Question: When I run this code on my Nexus 5 it crashes on startup and I do not know why.
Here is a screenshot of the preview window:

My code:
'''
MainActivity.java:
package com.example.coolfreewallpapers;
import java.io.IOException;
import java.io.InputStream;
import android.app.Activity;
import android.graphics.Bitmap;
import android.graphics.BitmapFactory;
import android.os.Bundle;
android.view.View;
import android.view.View.OnClickListener;
import android.view.Window;
import android.view.WindowManager;
import android.widget.Button;
import android.widget.ImageView;
public class MainActivity extends Activity implements OnClickListener {
ImageView display;
int toPhone;
@Override
protected void onCreate(Bundle savedInstanceState) {
// TODO Auto-generated method stub
super.onCreate(savedInstanceState);
// check if next two lines are necessary
requestWindowFeature(Window.FEATURE_NO_TITLE); // gets rid of app title
getWindow().setFlags(WindowManager.LayoutParams.FLAG_FULLSCREEN, WindowManager.LayoutParams.FLAG_FULLSCREEN);
if (android.os.Build.VERSION.SDK_INT>=11) {
getWindow().setFlags(
WindowManager.LayoutParams.FLAG_HARDWARE_ACCELERATED,
WindowManager.LayoutParams.FLAG_HARDWARE_ACCELERATED);
}
setContentView(R.layout.wallpaper);
toPhone = R.drawable.one;
display = (ImageView) findViewById(R.id.IVdisplay);
ImageView one = (ImageView) findViewById(R.id.IVimage1);
ImageView two = (ImageView) findViewById(R.id.IVimage2);
ImageView three = (ImageView) findViewById(R.id.IVimage3);
ImageView four = (ImageView) findViewById(R.id.IVimage4);
ImageView five = (ImageView) findViewById(R.id.IVimage5);
ImageView six = (ImageView) findViewById(R.id.IVimage6);
ImageView seven = (ImageView) findViewById(R.id.IVimage7);
ImageView eight = (ImageView) findViewById(R.id.IVimage8);
ImageView nine = (ImageView) findViewById(R.id.IVimage9);
ImageView ten = (ImageView) findViewById(R.id.IVimage10);
ImageView eleven = (ImageView) findViewById(R.id.IVimage11);
ImageView twelve = (ImageView) findViewById(R.id.IVimage12);
ImageView thirteen = (ImageView) findViewById(R.id.IVimage13);
ImageView fourteen = (ImageView) findViewById(R.id.IVimage14);
ImageView fifteen = (ImageView) findViewById(R.id.IVimage15);
ImageView sixteen = (ImageView) findViewById(R.id.IVimage16);
ImageView seventeen = (ImageView) findViewById(R.id.IVimage17);
ImageView eighteen = (ImageView) findViewById(R.id.IVimage18);
ImageView nineteen = (ImageView) findViewById(R.id.IVimage19);
ImageView twenty = (ImageView) findViewById(R.id.IVimage20);
ImageView twentyone = (ImageView) findViewById(R.id.IVimage21);
ImageView twentytwo = (ImageView) findViewById(R.id.IVimage22);
ImageView twentythree = (ImageView) findViewById(R.id.IVimage23);
ImageView twentyfour = (ImageView) findViewById(R.id.IVimage24);
ImageView twentyfive = (ImageView) findViewById(R.id.IVimage25);
ImageView twentysix = (ImageView) findViewById(R.id.IVimage26);
ImageView twentyseven = (ImageView) findViewById(R.id.IVimage27);
ImageView twentyeight = (ImageView) findViewById(R.id.IVimage28);
ImageView twentynine = (ImageView) findViewById(R.id.IVimage29);
ImageView thirty = (ImageView) findViewById(R.id.IVimage30);
Button setWall = (Button) findViewById(R.id.BsetWallpaper);
one.setOnClickListener(this);
two.setOnClickListener(this);
three.setOnClickListener(this);
four.setOnClickListener(this);
five.setOnClickListener(this);
six.setOnClickListener(this);
seven.setOnClickListener(this);
eight.setOnClickListener(this);
nine.setOnClickListener(this);
ten.setOnClickListener(this);
eleven.setOnClickListener(this);
twelve.setOnClickListener(this);
thirteen.setOnClickListener(this);
fourteen.setOnClickListener(this);
fifteen.setOnClickListener(this);
sixteen.setOnClickListener(this);
seventeen.setOnClickListener(this);
eighteen.setOnClickListener(this);
nineteen.setOnClickListener(this);
twenty.setOnClickListener(this);
twentyone.setOnClickListener(this);
twentytwo.setOnClickListener(this);
twentythree.setOnClickListener(this);
twentyfour.setOnClickListener(this);
twentyfive.setOnClickListener(this);
twentysix.setOnClickListener(this);
twentyseven.setOnClickListener(this);
twentyeight.setOnClickListener(this);
twentynine.setOnClickListener(this);
thirty.setOnClickListener(this);
setWall.setOnClickListener(this);
}
@Override
public void onClick(View v) {
// TODO Auto-generated method stub
switch (v.getId()){
case R.id.IVimage1:
display.setImageResource(R.drawable.one);
toPhone = R.drawable.one;
break;
case R.id.IVimage2:
display.setImageResource(R.drawable.two);
toPhone = R.drawable.two;
break;
case R.id.IVimage3:
display.setImageResource(R.drawable.three);
toPhone = R.drawable.three;
break;
case R.id.IVimage4:
display.setImageResource(R.drawable.four);
toPhone = R.drawable.four;
break;
case R.id.IVimage5:
display.setImageResource(R.drawable.five);
toPhone = R.drawable.five;
break;
case R.id.IVimage6:
display.setImageResource(R.drawable.six);
toPhone = R.drawable.six;
break;
case R.id.IVimage7:
display.setImageResource(R.drawable.seven);
toPhone = R.drawable.seven;
break;
case R.id.IVimage8:
display.setImageResource(R.drawable.eight);
toPhone = R.drawable.eight;
break;
case R.id.IVimage9:
display.setImageResource(R.drawable.nine);
toPhone = R.drawable.nine;
break;
case R.id.IVimage10:
display.setImageResource(R.drawable.ten);
toPhone = R.drawable.ten;
break;
case R.id.IVimage11:
display.setImageResource(R.drawable.eleven);
toPhone = R.drawable.eleven;
break;
case R.id.IVimage12:
display.setImageResource(R.drawable.twelve);
toPhone = R.drawable.twelve;
break;
case R.id.IVimage13:
display.setImageResource(R.drawable.thirteen);
toPhone = R.drawable.thirteen;
break;
case R.id.IVimage14:
display.setImageResource(R.drawable.fourteen);
toPhone = R.drawable.fourteen;
break;
case R.id.IVimage15:
display.setImageResource(R.drawable.fifteen);
toPhone = R.drawable.fifteen;
break;
case R.id.IVimage16:
display.setImageResource(R.drawable.sixteen);
toPhone = R.drawable.sixteen;
break;
case R.id.IVimage17:
display.setImageResource(R.drawable.seventeen);
toPhone = R.drawable.seventeen;
break;
case R.id.IVimage18:
display.setImageResource(R.drawable.eighteen);
toPhone = R.drawable.eighteen;
break;
case R.id.IVimage19:
display.setImageResource(R.drawable.nineteen);
toPhone = R.drawable.nineteen;
break;
case R.id.IVimage20:
display.setImageResource(R.drawable.twenty);
toPhone = R.drawable.twenty;
break;
case R.id.IVimage21:
display.setImageResource(R.drawable.twentyone);
toPhone = R.drawable.twentyone;
break;
case R.id.IVimage22:
display.setImageResource(R.drawable.twentytwo);
toPhone = R.drawable.twentytwo;
break;
case R.id.IVimage23:
display.setImageResource(R.drawable.twentythree);
toPhone = R.drawable.twentythree;
break;
case R.id.IVimage24:
display.setImageResource(R.drawable.twentyfour);
toPhone = R.drawable.twentyfour;
break;
case R.id.IVimage25:
display.setImageResource(R.drawable.twentyfive);
toPhone = R.drawable.twentyfive;
break;
case R.id.IVimage26:
display.setImageResource(R.drawable.twentysix);
toPhone = R.drawable.twentysix;
break;
case R.id.IVimage27:
display.setImageResource(R.drawable.twentyseven);
toPhone = R.drawable.twentyseven;
break;
case R.id.IVimage28:
display.setImageResource(R.drawable.twentyeight);
toPhone = R.drawable.twentyeight;
break;
case R.id.IVimage29:
display.setImageResource(R.drawable.twentynine);
toPhone = R.drawable.twentynine;
break;
case R.id.IVimage30:
display.setImageResource(R.drawable.thirty);
toPhone = R.drawable.thirty;
break;
// create method that means if low quality image is selected,
high quality image is set as wallpaper
case R.id.BsetWallpaper:
//how to downsample
InputStream yeaaaa = getResources().openRawResource(toPhone);
final BitmapFactory.Options options = new BitmapFactory.Options();
options.inSampleSize = 2; // is half the size, 4 a quarter etc..
Bitmap whatever = BitmapFactory.decodeStream(yeaaaa, null, options);
try {
getApplicationContext().setWallpaper(whatever);
}catch(IOException e){
e.printStackTrace();
}
break;
}
}
}
AndroidManifest.xml:
<?xml version="1.0" encoding="utf-8"?>
<manifest xmlns:android="http://schemas.android.com/apk/res/android"
package="com.example.coolfreewallpapers"
android:versionCode="1"
android:versionName="1.0" >
<uses-sdk
android:minSdkVersion="14"
android:targetSdkVersion="14" />
<uses-permission android:name="android.permission.SET_WALLPAPER"/>
<application
android:allowBackup="true"
android:label="@string/app_name"
android:theme="@style/MyTheme"
android:hardwareAccelerated="true"
android:icon="@drawable/ic_launcher">
<activity
android:name=".MainActivity"
android:label="@string/app_name"
android:screenOrientation="portrait"
>
<intent-filter>
<action android:name="android.intent.action.MAIN" />
<category android:name="android.intent.category.LAUNCHER" />
</intent-filter>
</activity>
</application>
</manifest>
wallpaper.xml - the only wallpaper/layout file I am using
<?xml version="1.0" encoding="UTF-8"?>
<LinearLayout xmlns:android="http://schemas.android.com/apk/res/android"
xmlns:tools="http://schemas.android.com/tools"
android:layout_width="match_parent"
android:layout_height="match_parent"
android:orientation="vertical"
>
<ImageView android:src="@drawable/one" android:id="@+id/IVdisplay"
android:layout_width="350dp" android:layout_height="350dp"
android:contentDescription="@string/imageViewDescription"
android:layout_gravity="center"
android:adjustViewBounds="true"
android:scaleType="centerCrop"
android:cropToPadding="true"
android:background="@drawable/border"
/>
<!-- not sure if adjustviewBounds is needed -->
<!-- style="@style/myImageView"
-->
<HorizontalScrollView android:layout_width="fill_parent"
android:layout_height="wrap_content"
android:layout_gravity="fill_horizontal"
android:layout_marginLeft="5dp"
android:layout_marginRight="5dp"
>
<LinearLayout android:layout_width="wrap_content" android:layout_height="wrap_content"
android:orientation="horizontal"
>
<ImageView android:src="@drawable/one" android:id="@+id/IVimage1"
android:layout_width="175dp" android:layout_height="170dp"
android:contentDescription="@string/imageViewDescription"
android:adjustViewBounds="true"
android:scaleType="centerCrop"
android:cropToPadding="true"
android:background="@drawable/border_images"
android:padding="1dp"
/>
<ImageView android:src="@drawable/two" android:id="@+id/IVimage2"
android:layout_width="175dp" android:layout_height="170dp"
android:contentDescription="@string/imageViewDescription"
android:adjustViewBounds="true"
android:scaleType="centerCrop"
android:cropToPadding="true"
android:background="@drawable/border_images"
android:padding="1dp"
/>
<ImageView android:src="@drawable/three" android:id="@+id/IVimage3"
android:layout_width="175dp" android:layout_height="170dp"
android:contentDescription="@string/imageViewDescription"
android:adjustViewBounds="true"
android:scaleType="centerCrop"
android:cropToPadding="true"
android:background="@drawable/border_images"
android:padding="1dp"
/>
<ImageView android:src="@drawable/four" android:id="@+id/IVimage4"
android:layout_width="175dp" android:layout_height="170dp"
android:contentDescription="@string/imageViewDescription"
android:adjustViewBounds="true"
android:scaleType="centerCrop"
android:cropToPadding="true"
android:background="@drawable/border_images"
android:padding="1dp"
/>
</LinearLayout>
</HorizontalScrollView>
<Button
android:id="@+id/BsetWallpaper"
android:layout_width="fill_parent"
android:layout_height="45dp"
android:layout_marginLeft="2.5dp"
android:layout_marginRight="2.5dp"
android:text="@string/wallpaperbuttontext" />
</LinearLayout>
Styles:
<resources>
<!--
Base application theme, dependent on API level. This theme is replaced
by AppBaseTheme from res/values-vXX/styles.xml on newer devices.
-->
<style name="AppBaseTheme" parent="android:Theme.Light">
<!--
Theme customizations available in newer API levels can go in
res/values-vXX/styles.xml, while customizations related to
backward-compatibility can go here.
-->
</style>
<!-- Application theme. -->
<style name="AppTheme" parent="AppBaseTheme">
<!-- All customizations that are NOT specific to a particular API-level can go
here. -->
</style>
<!-- Holo no title bar theme -->
<style parent="android:Theme.Holo" name="MyTheme">
<item name="android:windowActionBar">false</item>
<item name="android:windowNoTitle">true</item>
</style>
</resources>
'''
I've already tried Project>Clean and restarted eclipse several times but so far it hasn't helped
I've left out 25 other ImageViews which are identical to the ones I've posted except for the increasing numbers. But I am certain these are correct. Any suggestions would be appreciated
EDIT:
Here is the LogCat from Eclipse:
'''
07-30 05:49:51.814: E/AndroidRuntime(11305): FATAL EXCEPTION: main
07-30 05:49:51.814: E/AndroidRuntime(11305): Process: com.example.coolfreewallpapers, PID: 11305
07-30 05:49:51.814: E/AndroidRuntime(11305): java.lang.RuntimeException: Unable to start activity ComponentInfo{com.example.coolfreewallpapers/com.example.coolfreewallpapers.MainActivity}: android.view.InflateException: Binary XML file line #233: Error inflating class <unknown>
07-30 05:49:51.814: E/AndroidRuntime(11305): at android.app.ActivityThread.performLaunchActivity(ActivityThread.java:2184)
07-30 05:49:51.814: E/AndroidRuntime(11305): at android.app.ActivityThread.handleLaunchActivity(ActivityThread.java:2233)
07-30 05:49:51.814: E/AndroidRuntime(11305): at android.app.ActivityThread.access$800(ActivityThread.java:135)
07-30 05:49:51.814: E/AndroidRuntime(11305): at android.app.ActivityThread$H.handleMessage(ActivityThread.java:1196)
07-30 05:49:51.814: E/AndroidRuntime(11305): at android.os.Handler.dispatchMessage(Handler.java:102)
07-30 05:49:51.814: E/AndroidRuntime(11305): at android.os.Looper.loop(Looper.java:136)
07-30 05:49:51.814: E/AndroidRuntime(11305): at android.app.ActivityThread.main(ActivityThread.java:5001)
07-30 05:49:51.814: E/AndroidRuntime(11305): at java.lang.reflect.Method.invokeNative(Native Method)
07-30 05:49:51.814: E/AndroidRuntime(11305): at java.lang.reflect.Method.invoke(Method.java:515)
07-30 05:49:51.814: E/AndroidRuntime(11305): at com.android.internal.os.ZygoteInit$MethodAndArgsCaller.run(ZygoteInit.java:785)
07-30 05:49:51.814: E/AndroidRuntime(11305): at com.android.internal.os.ZygoteInit.main(ZygoteInit.java:601)
07-30 05:49:51.814: E/AndroidRuntime(11305): at dalvik.system.NativeStart.main(Native Method)
07-30 05:49:51.814: E/AndroidRuntime(11305): Caused by: android.view.InflateException: Binary XML file line #233: Error inflating class <unknown>
07-30 05:49:51.814: E/AndroidRuntime(11305): at android.view.LayoutInflater.createView(LayoutInflater.java:620)
07-30 05:49:51.814: E/AndroidRuntime(11305): at com.android.internal.policy.impl.PhoneLayoutInflater.onCreateView(PhoneLayoutInflater.java:56)
07-30 05:49:51.814: E/AndroidRuntime(11305): at android.view.LayoutInflater.onCreateView(LayoutInflater.java:669)
07-30 05:49:51.814: E/AndroidRuntime(11305): at android.view.LayoutInflater.createViewFromTag(LayoutInflater.java:694)
07-30 05:49:51.814: E/AndroidRuntime(11305): at android.view.LayoutInflater.rInflate(LayoutInflater.java:755)
07-30 05:49:51.814: E/AndroidRuntime(11305): at android.view.LayoutInflater.rInflate(LayoutInflater.java:758)
07-30 05:49:51.814: E/AndroidRuntime(11305): at android.view.LayoutInflater.rInflate(LayoutInflater.java:758)
07-30 05:49:51.814: E/AndroidRuntime(11305): at android.view.LayoutInflater.inflate(LayoutInflater.java:492)
07-30 05:49:51.814: E/AndroidRuntime(11305): at android.view.LayoutInflater.inflate(LayoutInflater.java:397)
07-30 05:49:51.814: E/AndroidRuntime(11305): at android.view.LayoutInflater.inflate(LayoutInflater.java:353)
07-30 05:49:51.814: E/AndroidRuntime(11305): at com.android.internal.policy.impl.PhoneWindow.setContentView(PhoneWindow.java:290)
07-30 05:49:51.814: E/AndroidRuntime(11305): at android.app.Activity.setContentView(Activity.java:1929)
07-30 05:49:51.814: E/AndroidRuntime(11305): at com.example.coolfreewallpapers.MainActivity.onCreate(MainActivity.java:38)
07-30 05:49:51.814: E/AndroidRuntime(11305): at android.app.Activity.performCreate(Activity.java:5231)
07-30 05:49:51.814: E/AndroidRuntime(11305): at android.app.Instrumentation.callActivityOnCreate(Instrumentation.java:1087)
07-30 05:49:51.814: E/AndroidRuntime(11305): at android.app.ActivityThread.performLaunchActivity(ActivityThread.java:2148)
07-30 05:49:51.814: E/AndroidRuntime(11305): ... 11 more
07-30 05:49:51.814: E/AndroidRuntime(11305): Caused by: java.lang.reflect.InvocationTargetException
07-30 05:49:51.814: E/AndroidRuntime(11305): at java.lang.reflect.Constructor.constructNative(Native Method)
07-30 05:49:51.814: E/AndroidRuntime(11305): at java.lang.reflect.Constructor.newInstance(Constructor.java:423)
07-30 05:49:51.814: E/AndroidRuntime(11305): at android.view.LayoutInflater.createView(LayoutInflater.java:594)
07-30 05:49:51.814: E/AndroidRuntime(11305): ... 26 more
07-30 05:49:51.814: E/AndroidRuntime(11305): Caused by: java.lang.OutOfMemoryError
07-30 05:49:51.814: E/AndroidRuntime(11305): at android.graphics.BitmapFactory.nativeDecodeAsset(Native Method)
07-30 05:49:51.814: E/AndroidRuntime(11305): at android.graphics.BitmapFactory.decodeStream(BitmapFactory.java:594)
07-30 05:49:51.814: E/AndroidRuntime(11305): at android.graphics.BitmapFactory.decodeResourceStream(BitmapFactory.java:429)
07-30 05:49:51.814: E/AndroidRuntime(11305): at android.graphics.drawable.Drawable.createFromResourceStream(Drawable.java:840)
07-30 05:49:51.814: E/AndroidRuntime(11305): at android.content.res.Resources.loadDrawable(Resources.java:2110)
07-30 05:49:51.814: E/AndroidRuntime(11305): at android.content.res.TypedArray.getDrawable(TypedArray.java:602)
07-30 05:49:51.814: E/AndroidRuntime(11305): at android.widget.ImageView.<init>(ImageView.java:129)
07-30 05:49:51.814: E/AndroidRuntime(11305): at android.widget.ImageView.<init>(ImageView.java:119)
07-30 05:49:51.814: E/AndroidRuntime(11305): ... 29 more
'''
Does this help explain anything?
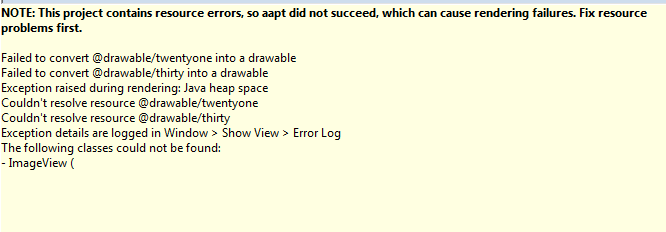
Answer: Sounds like your image is corrupted. Delete it from the drawable folder and replace it with a new one.
I've had a similar issue before. It was due to a corrupted image file. I don't know why android reported the ImageView class could not be found and I haven't had any desire to dig through the source code to find out but that's what it was for me.